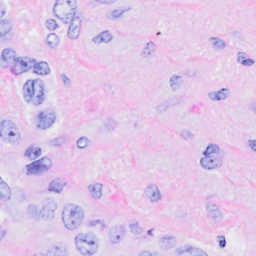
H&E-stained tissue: Breast